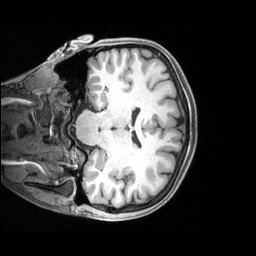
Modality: T1w
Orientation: coronal
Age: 20
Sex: female
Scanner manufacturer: siemens
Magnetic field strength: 3 T
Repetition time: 2.4 s
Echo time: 0.00219 s